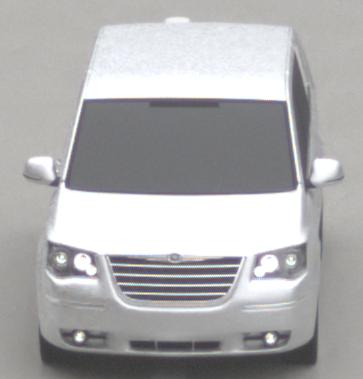
Make: Chrysler
Model: Grand Voyager 3.8
Detailed model: Grand Voyager
Model produced from: 2008/03
Model produced until: 2010/12
Doors: 5
Color: white
Road condition: wet road
Daytime: morning or afternoon
Contrast: low contrast